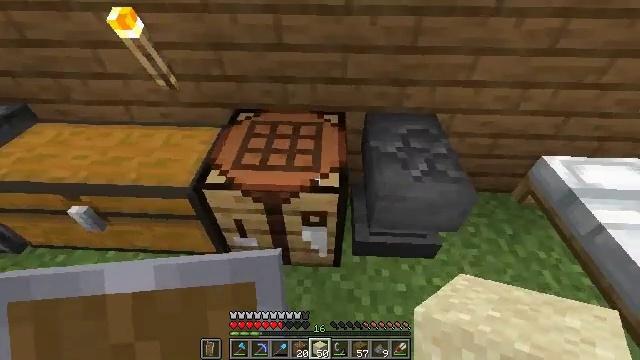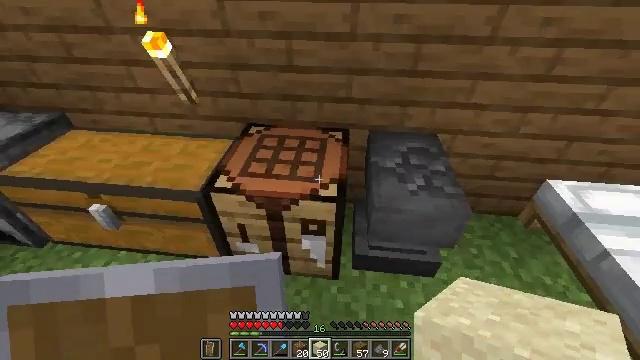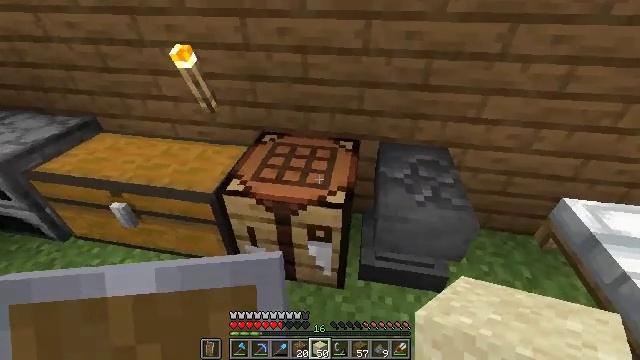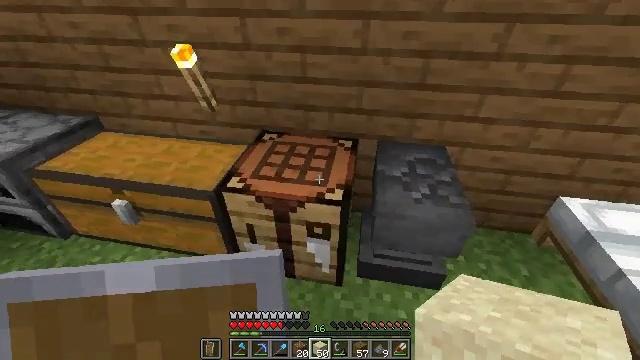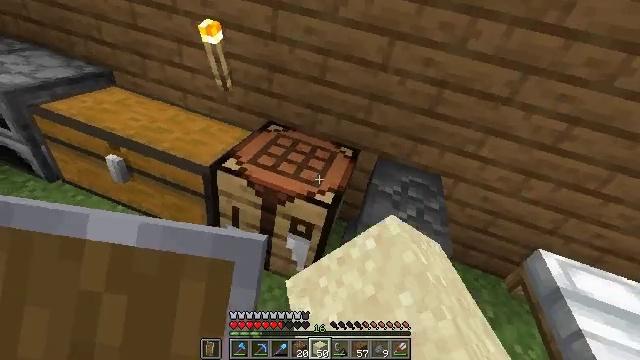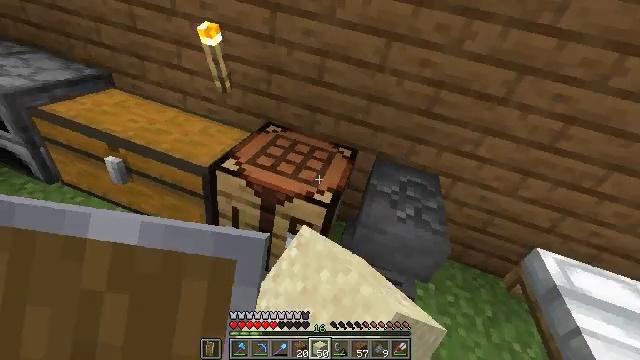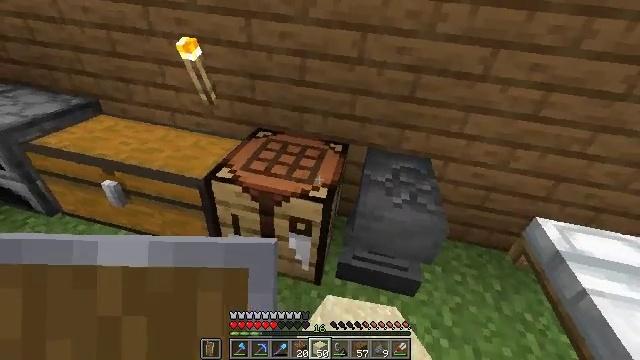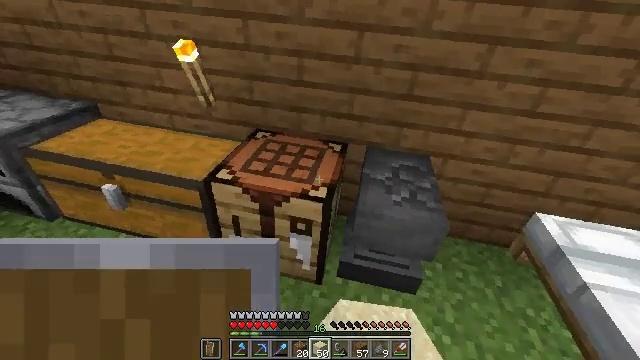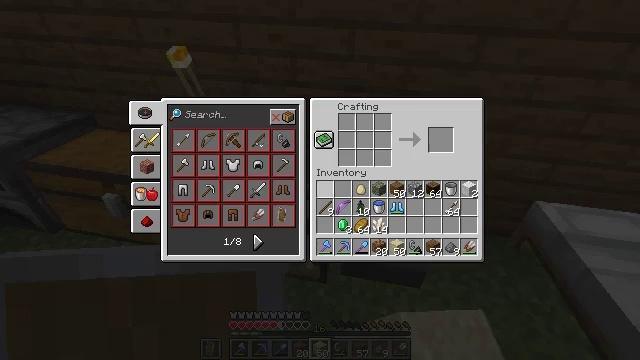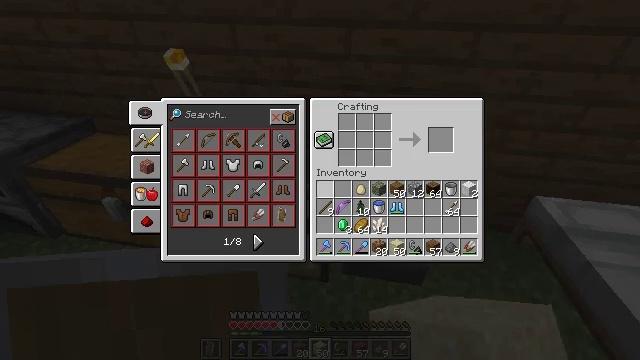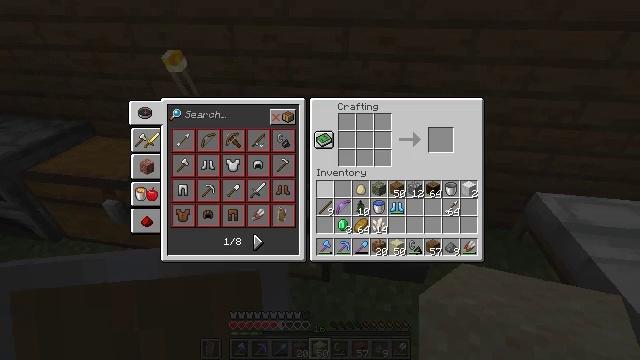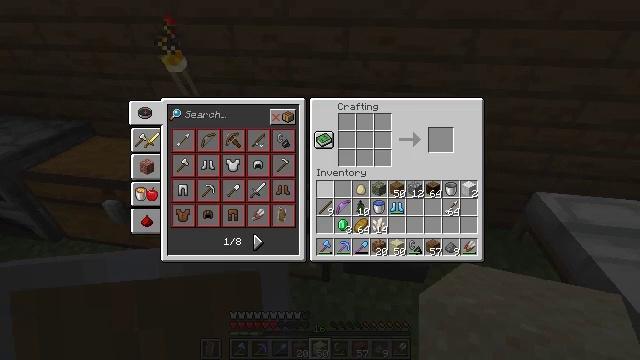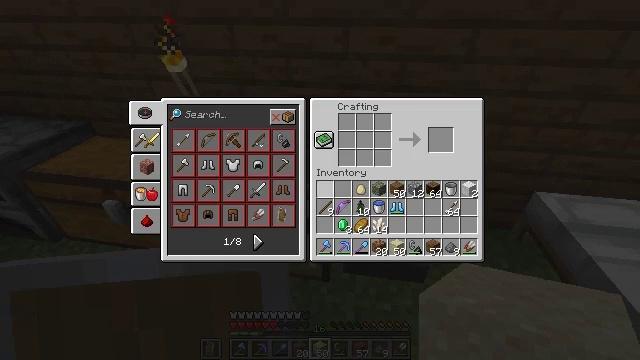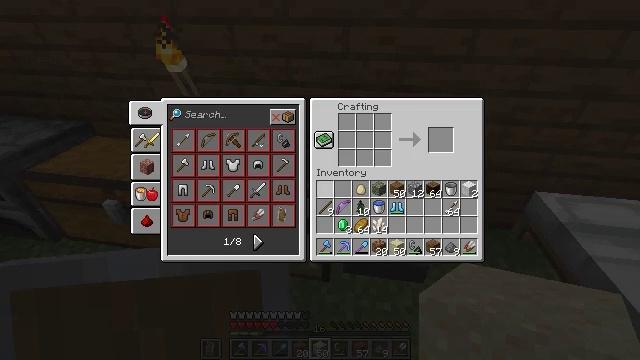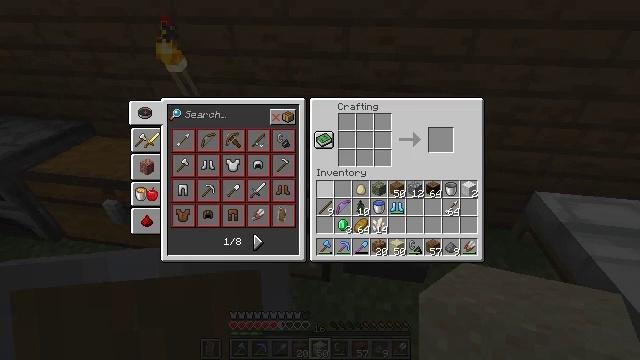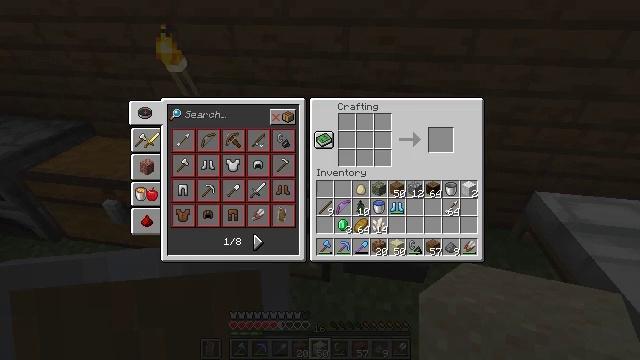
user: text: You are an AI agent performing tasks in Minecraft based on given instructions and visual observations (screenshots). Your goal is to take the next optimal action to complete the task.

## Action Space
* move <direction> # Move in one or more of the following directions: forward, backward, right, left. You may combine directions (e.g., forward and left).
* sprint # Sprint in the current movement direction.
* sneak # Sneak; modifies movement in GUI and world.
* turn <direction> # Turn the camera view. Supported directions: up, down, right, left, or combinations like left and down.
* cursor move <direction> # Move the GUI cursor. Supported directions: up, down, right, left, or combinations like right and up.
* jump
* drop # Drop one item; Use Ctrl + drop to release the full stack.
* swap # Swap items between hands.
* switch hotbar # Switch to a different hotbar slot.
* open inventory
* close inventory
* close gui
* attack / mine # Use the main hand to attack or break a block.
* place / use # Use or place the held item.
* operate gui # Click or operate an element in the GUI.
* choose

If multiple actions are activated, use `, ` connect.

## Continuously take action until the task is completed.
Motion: motion action
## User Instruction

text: Put materials on the crafting table to craft TNT.
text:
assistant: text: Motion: turn left and up
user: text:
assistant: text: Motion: turn left and up
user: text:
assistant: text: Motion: use / place
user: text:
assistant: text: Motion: turn right and up, use / place
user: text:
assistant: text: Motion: use / place
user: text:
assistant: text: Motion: use / place
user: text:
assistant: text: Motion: no_op
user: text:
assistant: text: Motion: open gui
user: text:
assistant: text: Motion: no_op
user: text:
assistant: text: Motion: no_op
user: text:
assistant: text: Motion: no_op
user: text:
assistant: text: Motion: no_op
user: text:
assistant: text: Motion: no_op
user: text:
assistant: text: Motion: no_op
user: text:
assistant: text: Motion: no_op
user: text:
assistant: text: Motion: cursor move left
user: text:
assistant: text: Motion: cursor move left and up
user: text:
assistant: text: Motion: cursor move left
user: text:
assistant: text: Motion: cursor move left
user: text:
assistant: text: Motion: no_op
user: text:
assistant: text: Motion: cursor move down
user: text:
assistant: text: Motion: cursor move right and down
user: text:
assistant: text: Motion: cursor move right and down
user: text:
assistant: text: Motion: no_op
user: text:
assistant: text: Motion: no_op
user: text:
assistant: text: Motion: no_op
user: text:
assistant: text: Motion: no_op
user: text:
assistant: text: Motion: cursor move left
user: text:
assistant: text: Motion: no_op
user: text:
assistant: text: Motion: operate gui